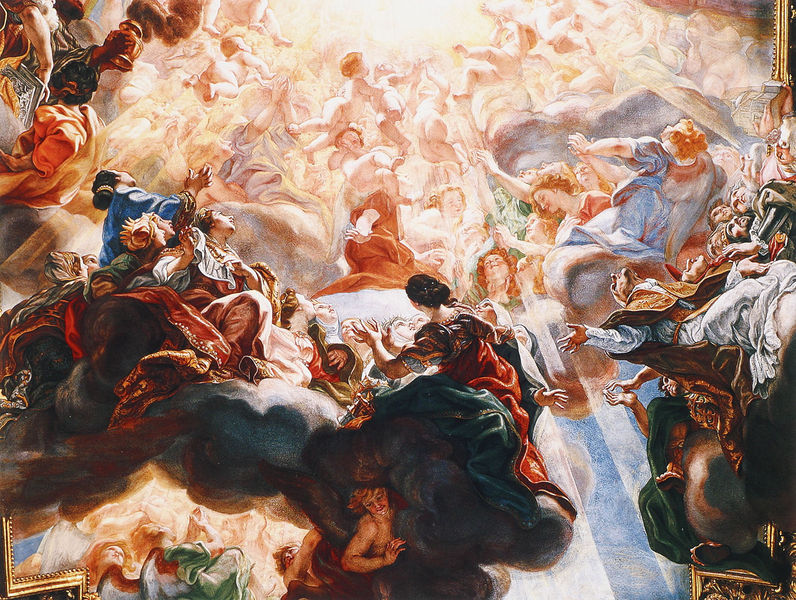
Titel: Deckengemälde “Anbetung des Namens Jesu” in Il Gesù in Rom
Künstler: Giovanni Battista Gaulli
Standort: Rom, Il Gesù (EU - I - Latium)
Schlagwörter: blau, dunkel, gemälde, himmel, nackt, umhang, wolken, frauen, menschen, bewegung, bunt, frau, kleider, licht, männer, pastell, rot, malerei, barock, falten, hände, kirche, mantel, decke, locken, rokoko, rosa, kinder, engel, farbig, hintern, kuppel, offen, strahlen, schein, christus, jesus, umhänge, heilige, deckengemälde, fresko, heilig, strahlend, fresco, auferstehung, erlösung, michelangelo, pastel, apotheose, bernini, himmlisch, po, apitheose